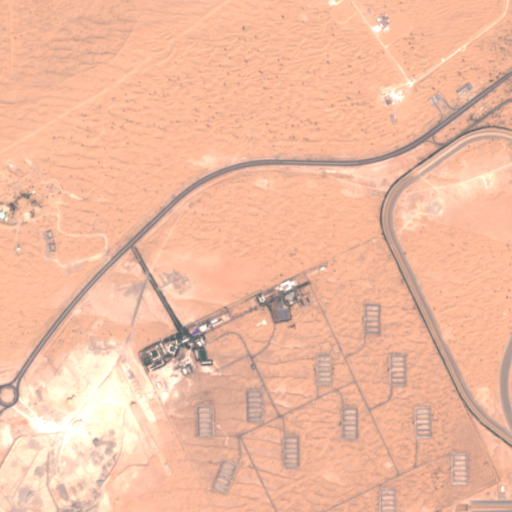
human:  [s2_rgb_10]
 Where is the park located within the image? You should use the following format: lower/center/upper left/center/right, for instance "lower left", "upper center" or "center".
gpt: The park is located in the lower center of the image.
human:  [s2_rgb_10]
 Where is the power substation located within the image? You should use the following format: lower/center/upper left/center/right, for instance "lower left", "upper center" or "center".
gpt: The power substation is located in the upper right of the image.
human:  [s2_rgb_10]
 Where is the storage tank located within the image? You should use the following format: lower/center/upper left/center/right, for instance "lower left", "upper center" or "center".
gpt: The storage tank is located in the lower center of the image.
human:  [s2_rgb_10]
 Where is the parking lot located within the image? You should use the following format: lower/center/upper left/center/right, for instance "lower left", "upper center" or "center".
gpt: There is no parking lot in the image.